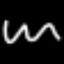
Label: squiggle